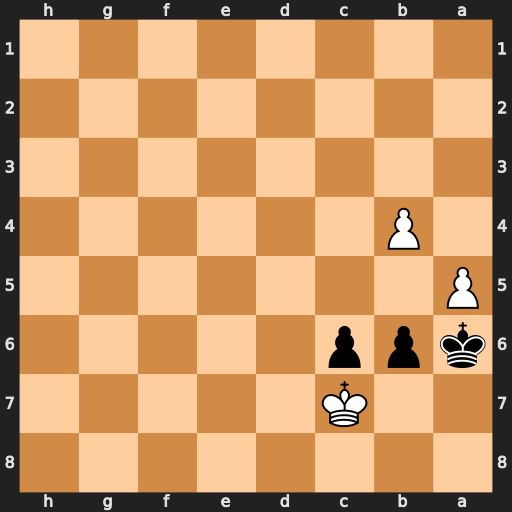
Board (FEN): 8/2K5/kpp5/P7/1P6/8/8/8
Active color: b
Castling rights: -
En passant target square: -
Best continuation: bxa5 bxa5 c5 Kc6 c4